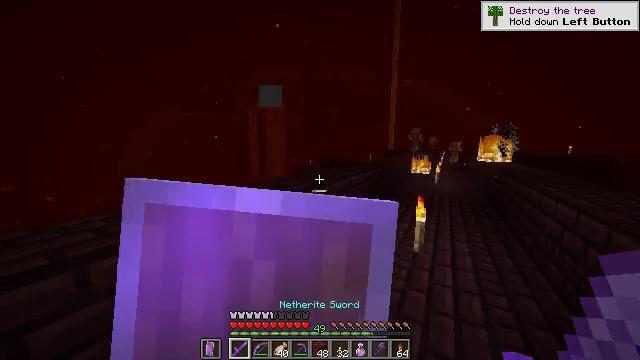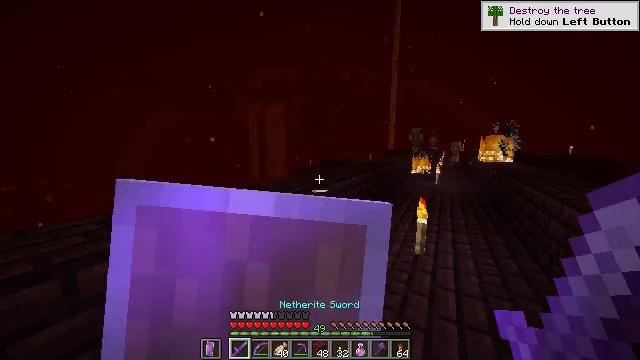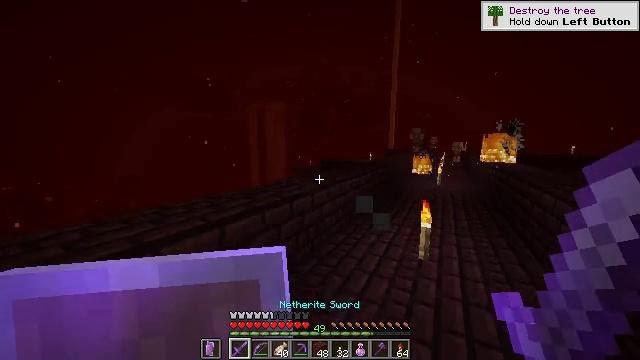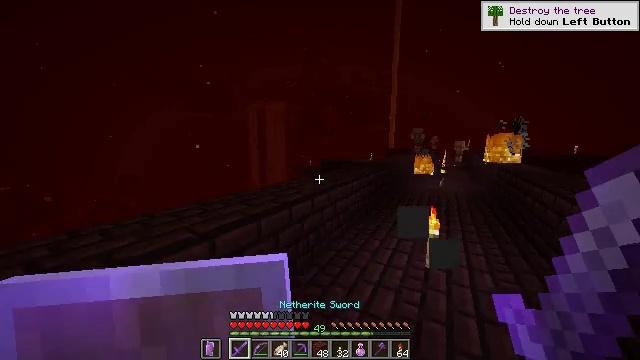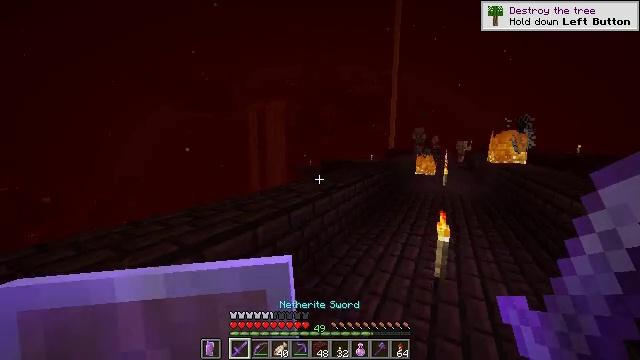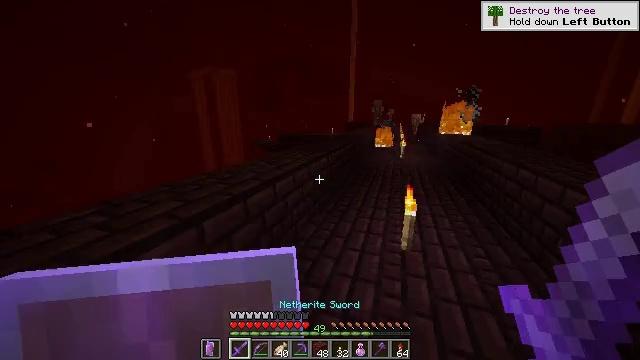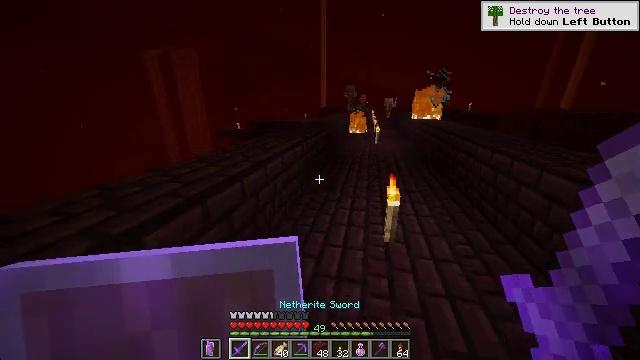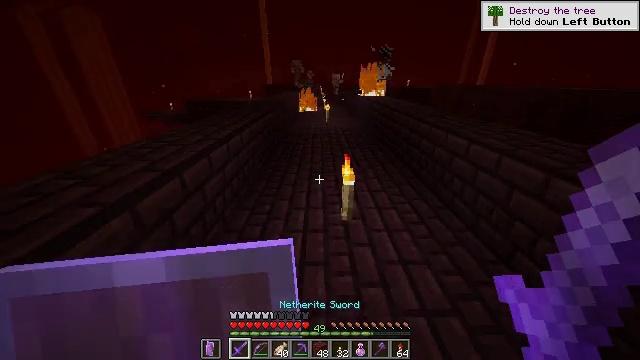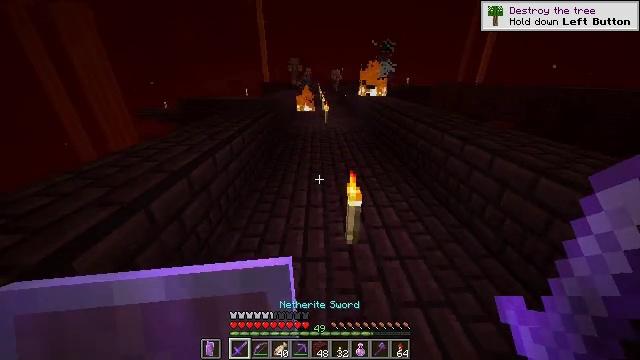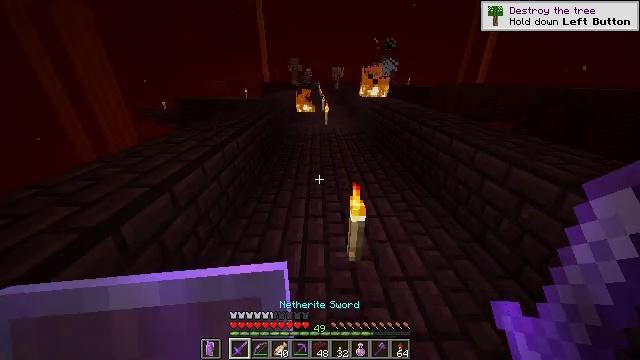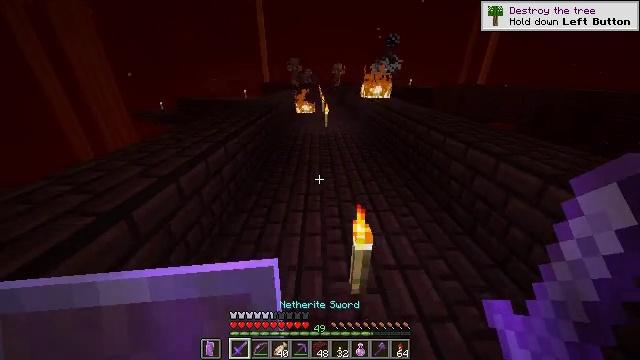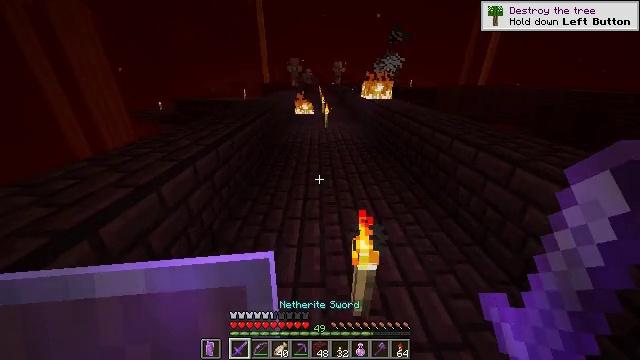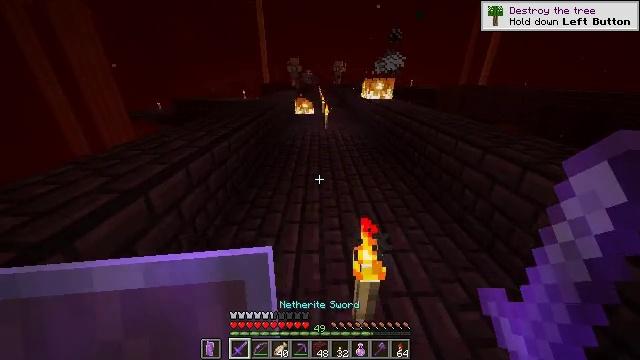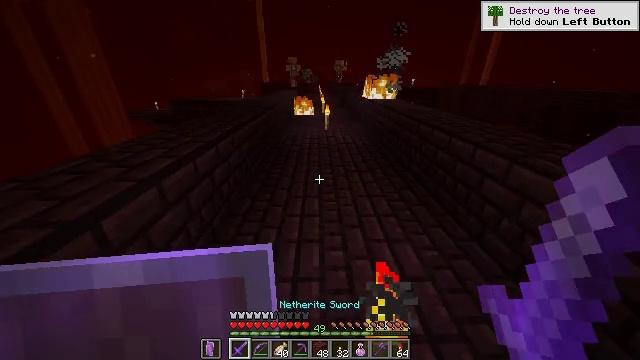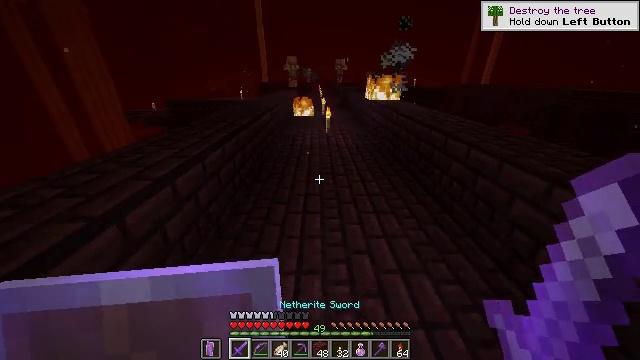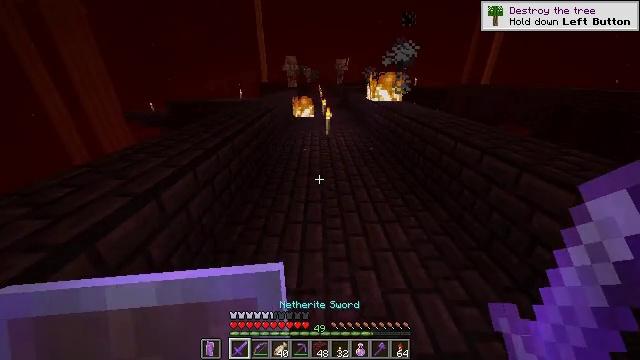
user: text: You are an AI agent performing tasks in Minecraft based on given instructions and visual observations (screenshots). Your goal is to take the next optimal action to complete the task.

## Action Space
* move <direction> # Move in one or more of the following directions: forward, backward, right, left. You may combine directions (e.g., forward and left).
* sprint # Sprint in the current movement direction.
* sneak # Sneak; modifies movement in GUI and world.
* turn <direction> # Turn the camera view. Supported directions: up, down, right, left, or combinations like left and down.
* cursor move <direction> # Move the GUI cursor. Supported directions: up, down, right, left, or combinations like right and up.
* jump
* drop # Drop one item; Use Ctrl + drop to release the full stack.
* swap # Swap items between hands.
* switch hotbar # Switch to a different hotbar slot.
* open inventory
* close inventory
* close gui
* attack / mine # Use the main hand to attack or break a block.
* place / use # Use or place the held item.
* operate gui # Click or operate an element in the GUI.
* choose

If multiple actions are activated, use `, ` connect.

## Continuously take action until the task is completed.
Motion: motion action
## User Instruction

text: Break the fire block.
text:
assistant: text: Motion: move forward, use / place
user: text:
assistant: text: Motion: move forward
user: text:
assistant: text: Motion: move forward
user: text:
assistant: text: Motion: move forward
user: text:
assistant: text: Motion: move forward, turn right and down
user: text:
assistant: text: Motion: move forward, turn right and down
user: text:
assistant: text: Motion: move forward, turn right and down
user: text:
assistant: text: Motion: move forward
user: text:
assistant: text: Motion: move forward
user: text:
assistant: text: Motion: move forward, sprint
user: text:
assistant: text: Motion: move forward, sprint
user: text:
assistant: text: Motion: move forward, sprint
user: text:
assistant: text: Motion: move forward, sprint
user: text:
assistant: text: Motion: move forward, sprint
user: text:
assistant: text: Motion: move forward, sprint
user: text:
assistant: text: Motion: move forward, sprint
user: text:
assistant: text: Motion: move forward, sprint
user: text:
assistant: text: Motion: move forward, sprint
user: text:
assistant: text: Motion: move forward, sprint
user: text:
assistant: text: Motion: move forward, sprint
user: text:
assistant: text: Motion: move forward, sprint
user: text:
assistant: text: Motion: move forward, sprint
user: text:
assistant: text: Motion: move forward, sprint
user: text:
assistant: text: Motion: move forward, sprint
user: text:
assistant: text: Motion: move forward, sprint
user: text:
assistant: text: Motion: move forward, sprint
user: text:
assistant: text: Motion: move forward, sprint
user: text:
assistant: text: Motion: move forward, sprint
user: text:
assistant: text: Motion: move forward, sprint
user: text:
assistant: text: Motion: move forward, sprint